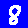
Digit: 8